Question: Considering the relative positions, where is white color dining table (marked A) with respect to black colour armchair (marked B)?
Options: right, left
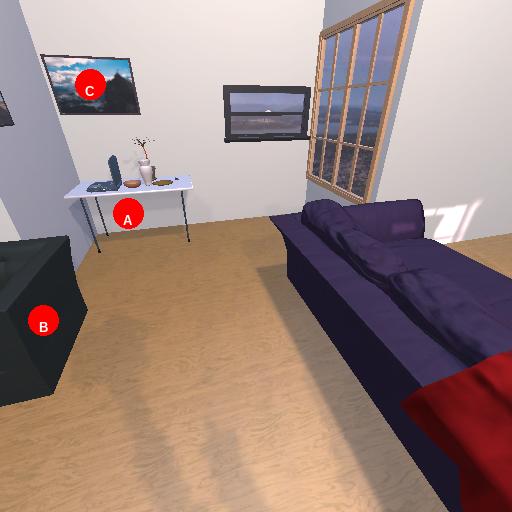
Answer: right